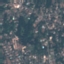
Land use / land cover class: Residential